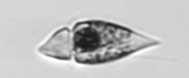
Label: Amphidinium